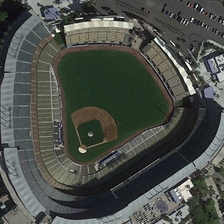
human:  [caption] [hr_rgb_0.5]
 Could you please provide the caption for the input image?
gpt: a baseball field is in a stadium near a parking lot with some cars .

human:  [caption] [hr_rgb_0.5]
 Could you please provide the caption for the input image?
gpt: a baseball field is in a stadium near a parking lot with some cars .

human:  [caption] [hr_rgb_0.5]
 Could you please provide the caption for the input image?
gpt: red and green football fields are in the middle of the stadium .

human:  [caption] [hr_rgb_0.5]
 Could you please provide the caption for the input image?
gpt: the bird's nest stadium is surrounded by vegetation regularly .

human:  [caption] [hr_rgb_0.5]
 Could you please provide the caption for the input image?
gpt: the bird's nest stadium is surrounded by vegetation regularly .